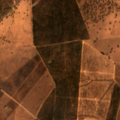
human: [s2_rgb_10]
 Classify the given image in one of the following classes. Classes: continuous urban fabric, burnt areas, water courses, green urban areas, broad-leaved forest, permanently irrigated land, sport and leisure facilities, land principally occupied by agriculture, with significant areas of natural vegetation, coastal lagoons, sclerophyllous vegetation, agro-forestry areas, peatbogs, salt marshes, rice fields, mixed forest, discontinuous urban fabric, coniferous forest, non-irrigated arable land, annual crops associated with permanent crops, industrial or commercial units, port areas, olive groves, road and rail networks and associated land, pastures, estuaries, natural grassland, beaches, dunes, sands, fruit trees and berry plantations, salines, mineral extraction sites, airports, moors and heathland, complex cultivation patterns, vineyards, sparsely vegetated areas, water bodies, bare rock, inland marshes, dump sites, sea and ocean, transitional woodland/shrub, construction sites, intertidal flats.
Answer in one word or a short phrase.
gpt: non-irrigated arable land, agro-forestry areas, transitional woodland/shrub